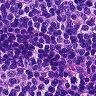
Metastatic tissue present: no